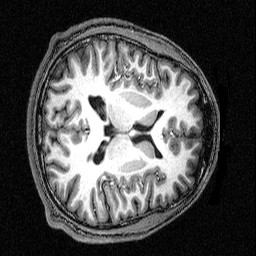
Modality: T1w
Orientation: axial
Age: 26
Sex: male
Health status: healthy
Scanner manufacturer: siemens
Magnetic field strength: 3 T
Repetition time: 2.5 s
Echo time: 0.00393 s